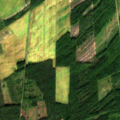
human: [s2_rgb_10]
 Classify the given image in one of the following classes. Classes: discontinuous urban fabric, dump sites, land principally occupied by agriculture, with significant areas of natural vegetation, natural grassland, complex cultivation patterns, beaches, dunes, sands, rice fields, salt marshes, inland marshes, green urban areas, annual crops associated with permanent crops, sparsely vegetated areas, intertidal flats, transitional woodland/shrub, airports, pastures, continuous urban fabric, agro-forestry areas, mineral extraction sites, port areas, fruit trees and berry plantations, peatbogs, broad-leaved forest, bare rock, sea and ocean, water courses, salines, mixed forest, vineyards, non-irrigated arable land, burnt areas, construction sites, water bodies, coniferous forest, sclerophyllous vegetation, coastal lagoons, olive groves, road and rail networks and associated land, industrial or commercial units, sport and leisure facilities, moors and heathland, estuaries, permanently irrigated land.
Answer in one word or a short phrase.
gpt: non-irrigated arable land, broad-leaved forest, coniferous forest, mixed forest, transitional woodland/shrub